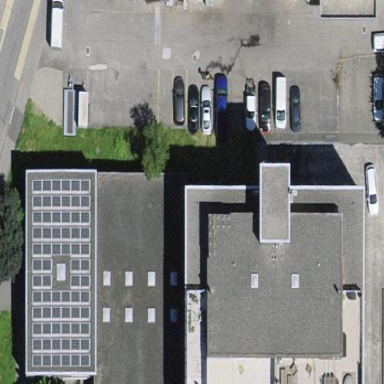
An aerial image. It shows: Industrial building.